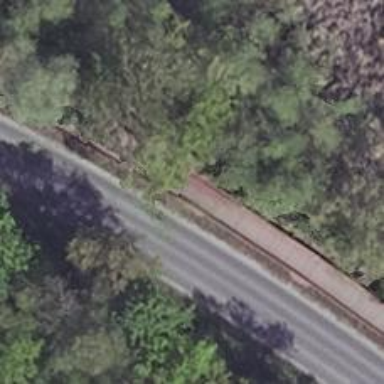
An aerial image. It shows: Footway on bridge.